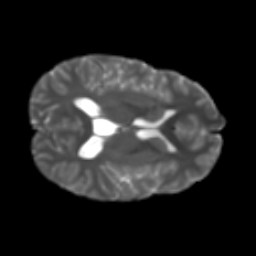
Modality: T2w
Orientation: axial
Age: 22
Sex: male
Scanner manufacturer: ge
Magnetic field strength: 3 T
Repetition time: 7.8 s
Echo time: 0.0611 s